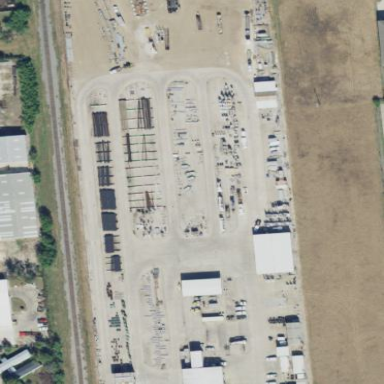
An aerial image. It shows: Utility area.